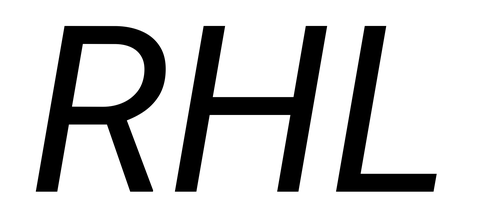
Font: Roboto-Italic_Italic